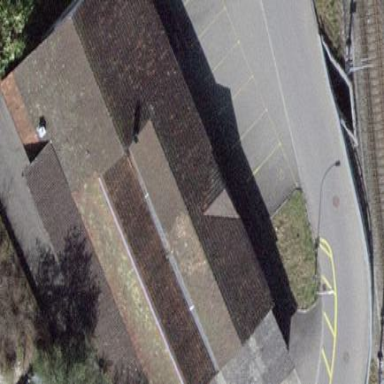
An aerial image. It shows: Warehouse building.